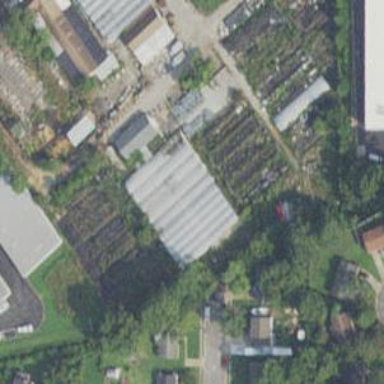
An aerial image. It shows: Shed.